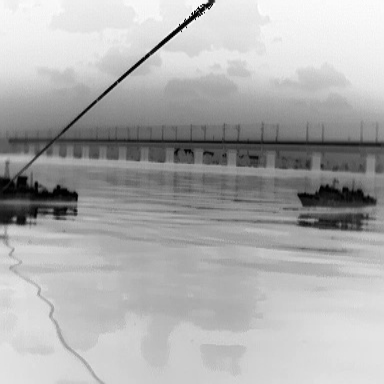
There are two warships in the infrared image.